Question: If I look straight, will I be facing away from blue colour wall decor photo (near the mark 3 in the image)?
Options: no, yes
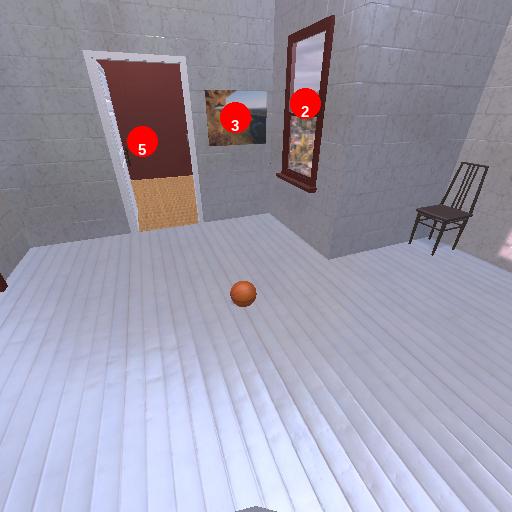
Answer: no